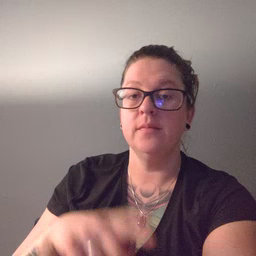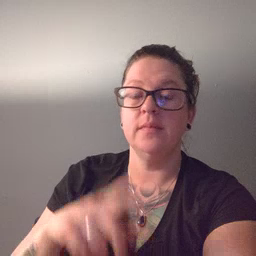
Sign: hear